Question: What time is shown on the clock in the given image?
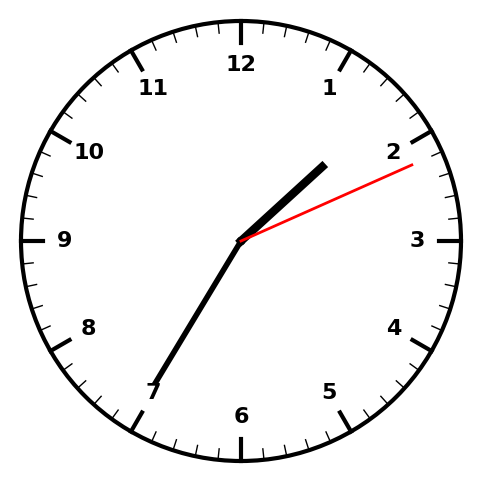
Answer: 01:35:11